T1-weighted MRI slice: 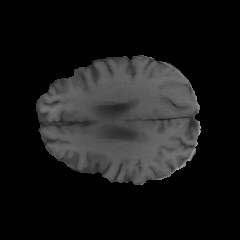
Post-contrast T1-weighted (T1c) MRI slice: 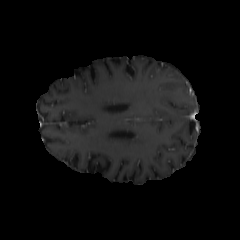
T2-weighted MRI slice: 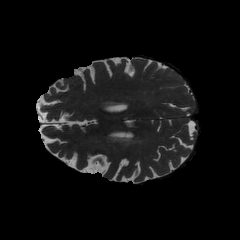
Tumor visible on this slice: no